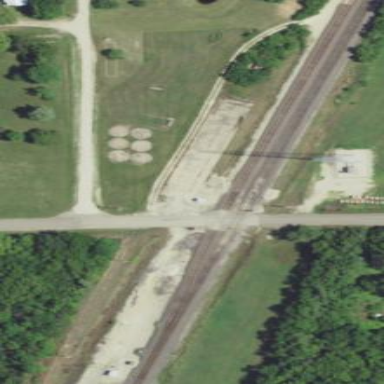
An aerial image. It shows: Railway spur junction area.